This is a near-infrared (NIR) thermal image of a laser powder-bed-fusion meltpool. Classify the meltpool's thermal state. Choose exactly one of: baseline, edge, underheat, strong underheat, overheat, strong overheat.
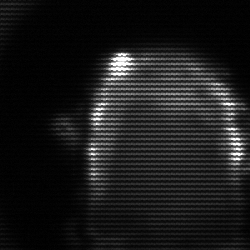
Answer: baseline